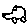
Label: car